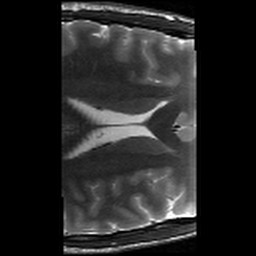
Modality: T2w
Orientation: axial
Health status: healthy
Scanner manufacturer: siemens
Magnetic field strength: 3 T
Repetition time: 8.02 s
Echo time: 0.08 s